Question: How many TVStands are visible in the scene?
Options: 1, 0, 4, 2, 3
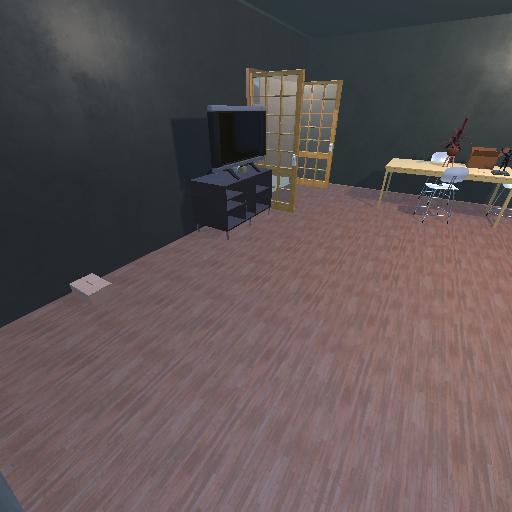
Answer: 1